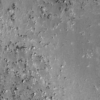
Label: not_dusty